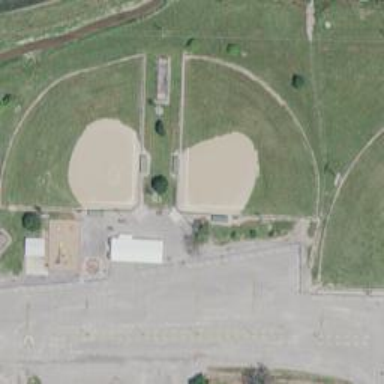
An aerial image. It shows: Baseball pitch for leisure and sports activities.